Interaction volume radius: 5 \u00c5
Interaction volume height: 10 \u00c5
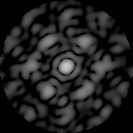
Disorder parameter: 0.5849